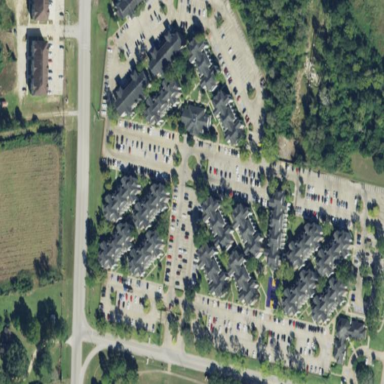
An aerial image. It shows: Residential area with apartments.